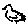
Label: bird